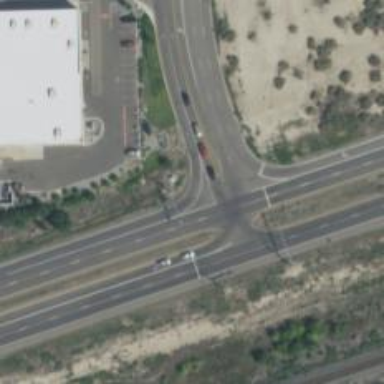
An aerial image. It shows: Asphalt trunk link road.